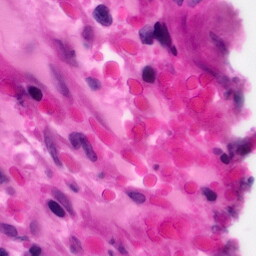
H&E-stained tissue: Pancreatic